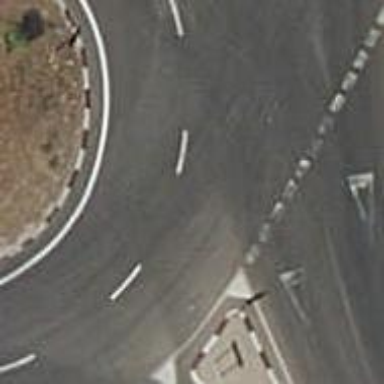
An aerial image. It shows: Circular junction on trunk highway.